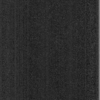
Label: dusty